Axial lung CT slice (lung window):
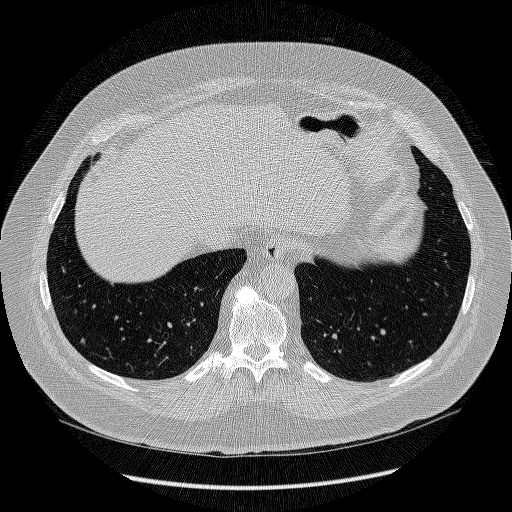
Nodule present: yes
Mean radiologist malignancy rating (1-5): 3.667